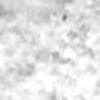
Label: no_change